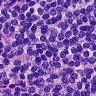
Metastatic tissue present: no